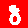
Digit: 8